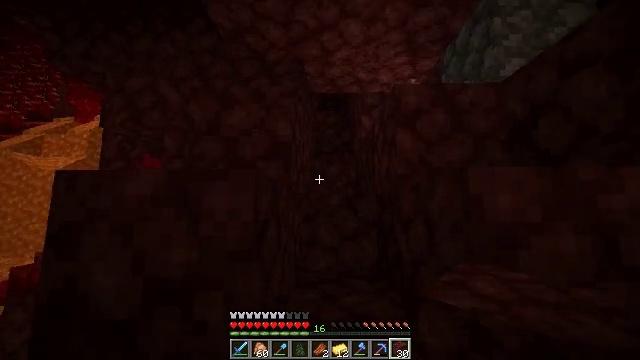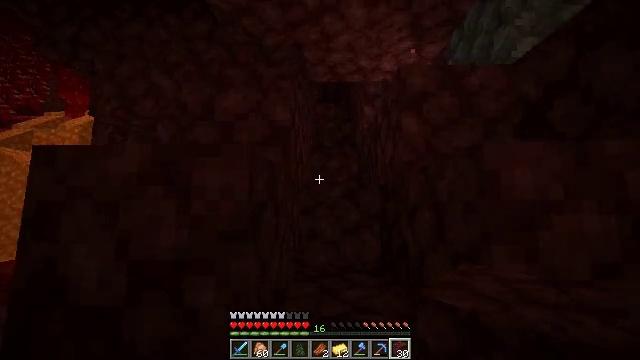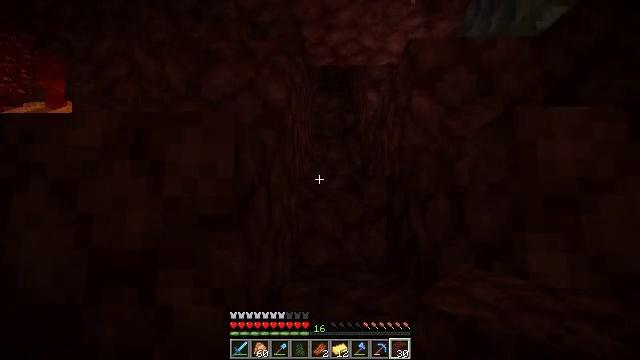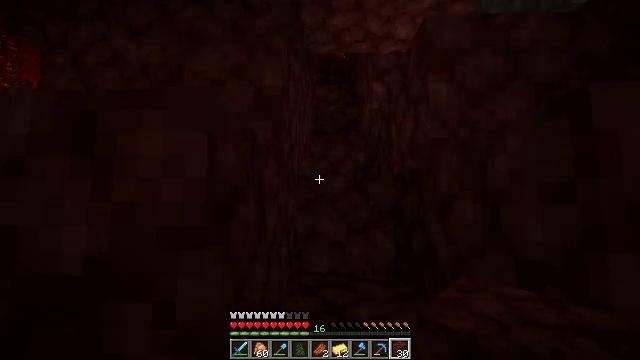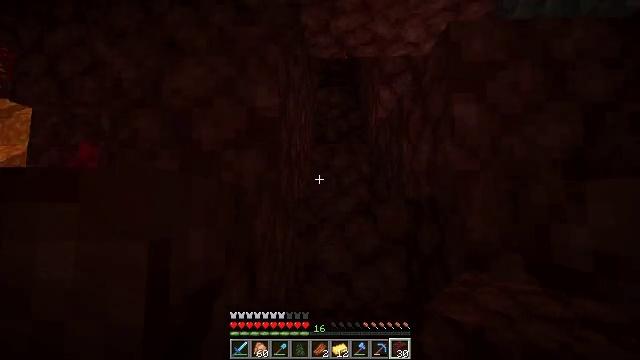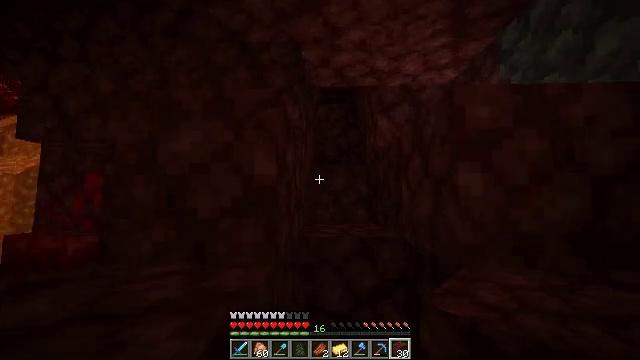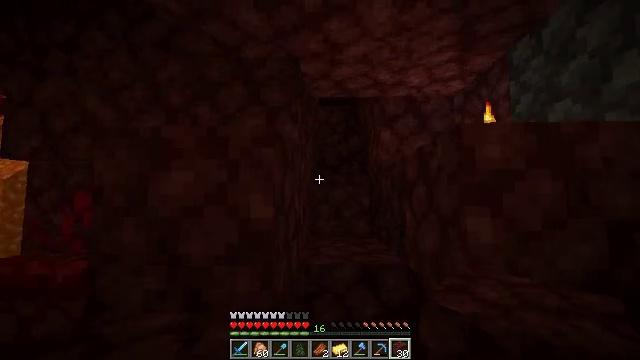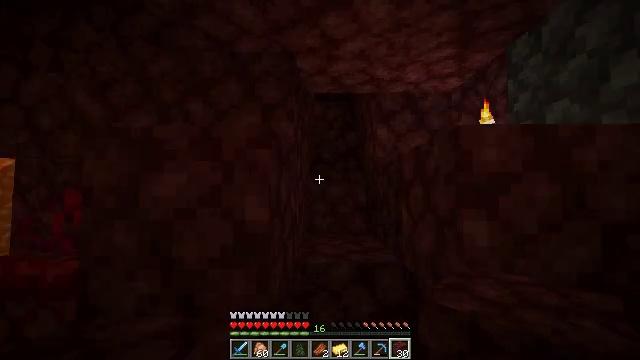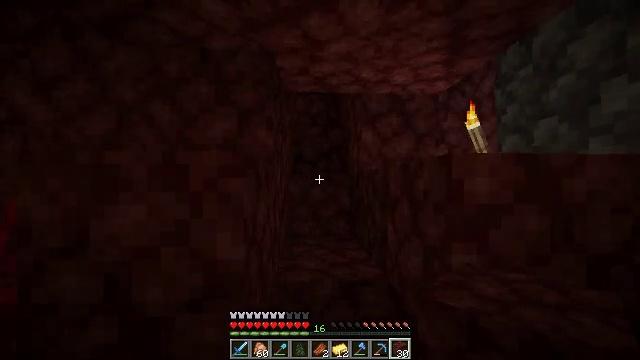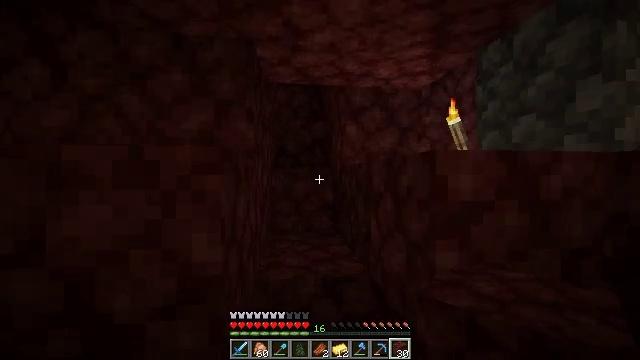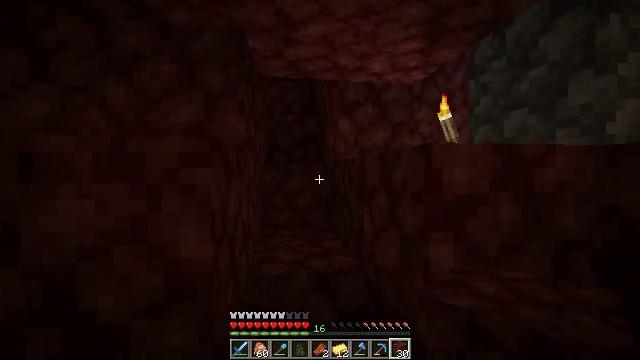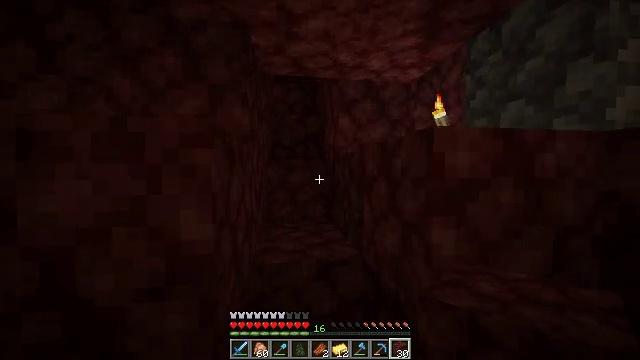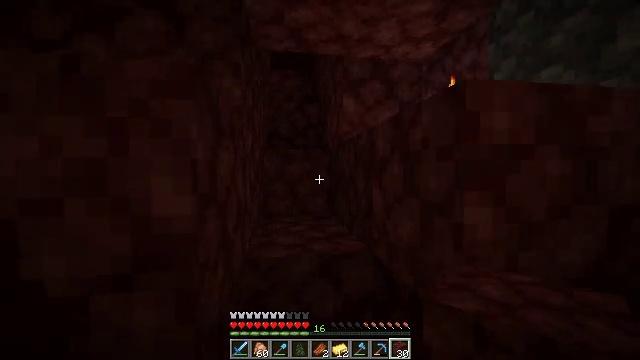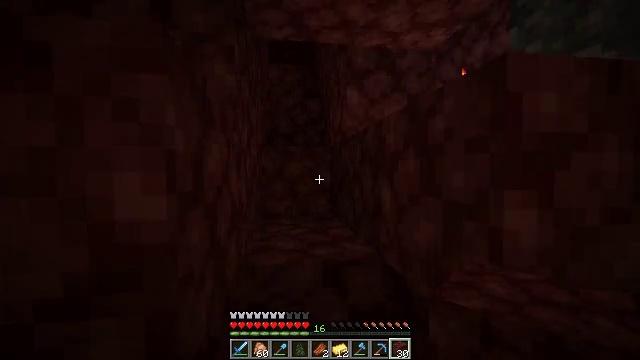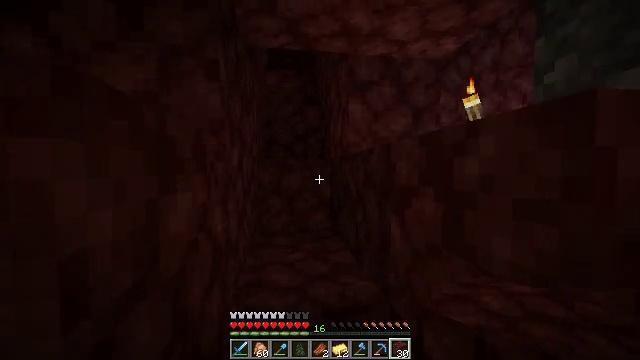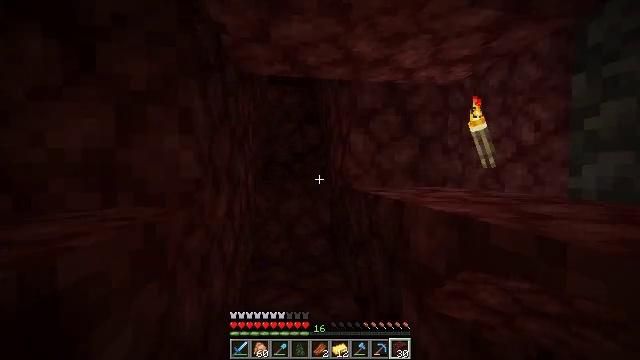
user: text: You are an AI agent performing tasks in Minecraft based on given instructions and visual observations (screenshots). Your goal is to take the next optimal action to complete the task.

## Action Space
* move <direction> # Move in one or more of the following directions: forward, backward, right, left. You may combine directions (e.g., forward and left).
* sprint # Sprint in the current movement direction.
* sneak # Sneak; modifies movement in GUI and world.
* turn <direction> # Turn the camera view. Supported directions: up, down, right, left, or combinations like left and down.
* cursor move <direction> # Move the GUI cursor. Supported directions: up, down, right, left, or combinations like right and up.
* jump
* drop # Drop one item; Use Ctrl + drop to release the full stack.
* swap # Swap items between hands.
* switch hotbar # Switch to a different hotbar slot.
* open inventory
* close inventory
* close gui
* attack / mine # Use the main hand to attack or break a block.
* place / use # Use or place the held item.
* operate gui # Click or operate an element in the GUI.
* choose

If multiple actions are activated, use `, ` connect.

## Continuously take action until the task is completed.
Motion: motion action
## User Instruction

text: Collect crimson roots for crafting.
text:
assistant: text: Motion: move forward, jump
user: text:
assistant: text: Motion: move forward, jump
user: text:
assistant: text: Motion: move forward, jump
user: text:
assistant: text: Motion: move forward, sprint, jump
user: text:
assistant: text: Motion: move forward, sprint, jump
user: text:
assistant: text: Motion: move forward, sprint, jump
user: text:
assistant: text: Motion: move forward, turn down, jump
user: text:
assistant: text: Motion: move forward, turn right and down, jump
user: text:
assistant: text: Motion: move forward, turn right and down, jump
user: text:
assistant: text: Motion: move forward, turn right, jump
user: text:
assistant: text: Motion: move forward, jump
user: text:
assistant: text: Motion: move forward, jump
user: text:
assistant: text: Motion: move forward, sprint, jump
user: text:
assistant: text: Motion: move forward, sprint, jump
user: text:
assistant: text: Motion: move forward, sprint, jump
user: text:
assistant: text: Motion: move forward, sprint, turn left, jump
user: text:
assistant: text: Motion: move forward, turn left, jump
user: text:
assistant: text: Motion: move forward, turn left, jump
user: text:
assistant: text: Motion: move forward, jump
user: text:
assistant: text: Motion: move forward, jump
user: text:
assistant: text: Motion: move forward, turn left, jump
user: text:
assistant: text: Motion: move forward, turn left, jump
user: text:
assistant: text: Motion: move forward, sprint, turn left, jump
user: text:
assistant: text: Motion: move forward, sprint, jump
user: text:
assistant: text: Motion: move forward, sprint, jump
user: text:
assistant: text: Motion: move forward, jump
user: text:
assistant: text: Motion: move forward, jump
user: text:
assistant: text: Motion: move forward, jump
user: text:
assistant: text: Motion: move forward, turn right and up, jump
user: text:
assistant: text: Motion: move forward, turn up, jump